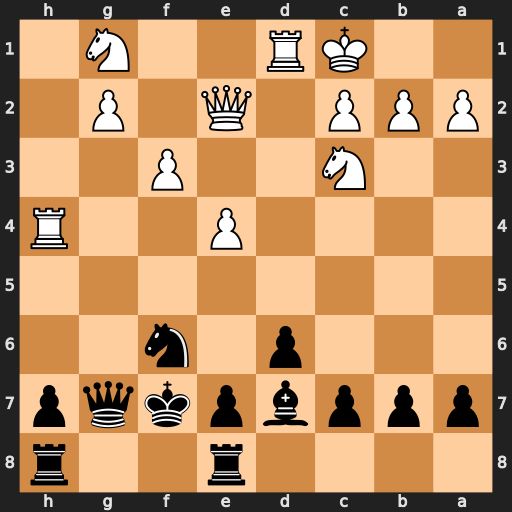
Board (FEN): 4r2r/pppbpkqp/3p1n2/8/4P2R/2N2P2/PPP1Q1P1/2KR2N1
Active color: b
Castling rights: -
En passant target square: -
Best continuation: Qg5+ Kb1 Qxh4